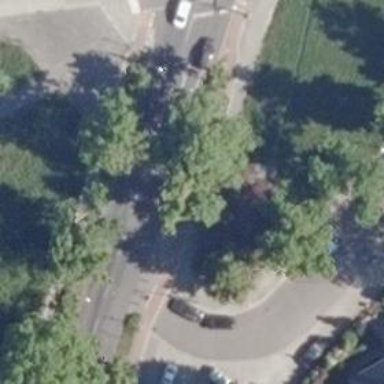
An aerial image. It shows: Unclassified asphalt road with separate sidewalk.